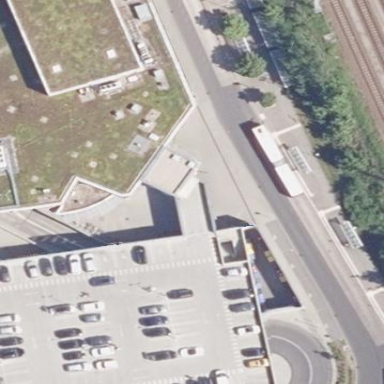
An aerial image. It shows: Bus station.